Field crop: maize
Growth stage: 1
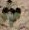
Species: chenopodium